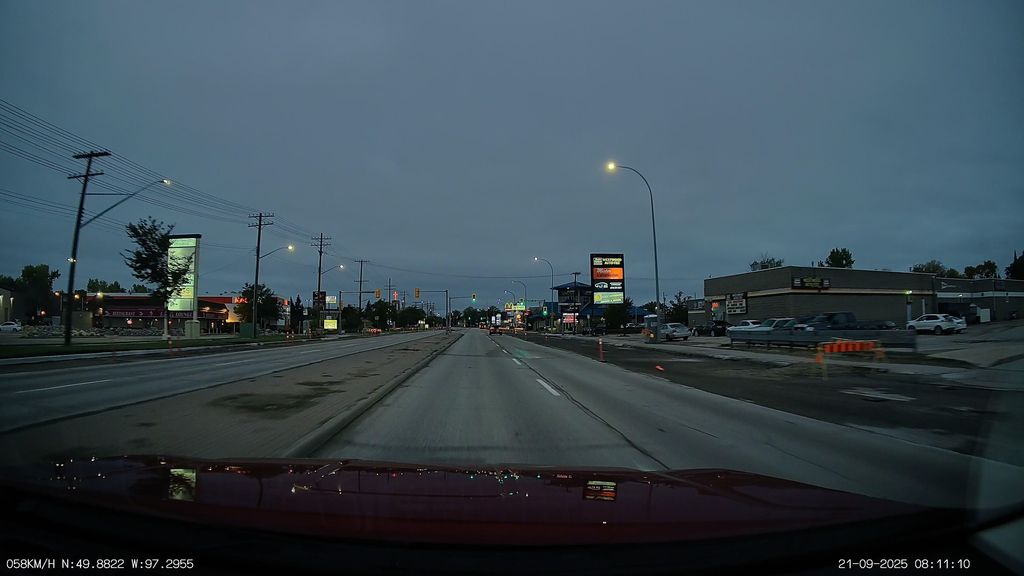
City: winnipeg